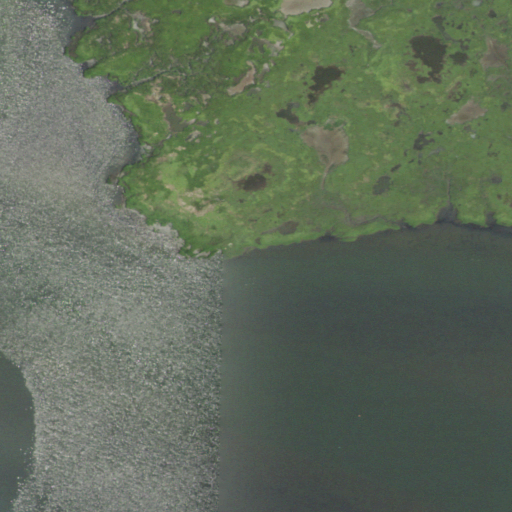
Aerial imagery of cape in New York named Duck Point containing open water and herbaceous wetlands